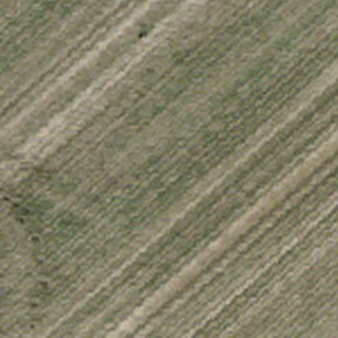
Label: other